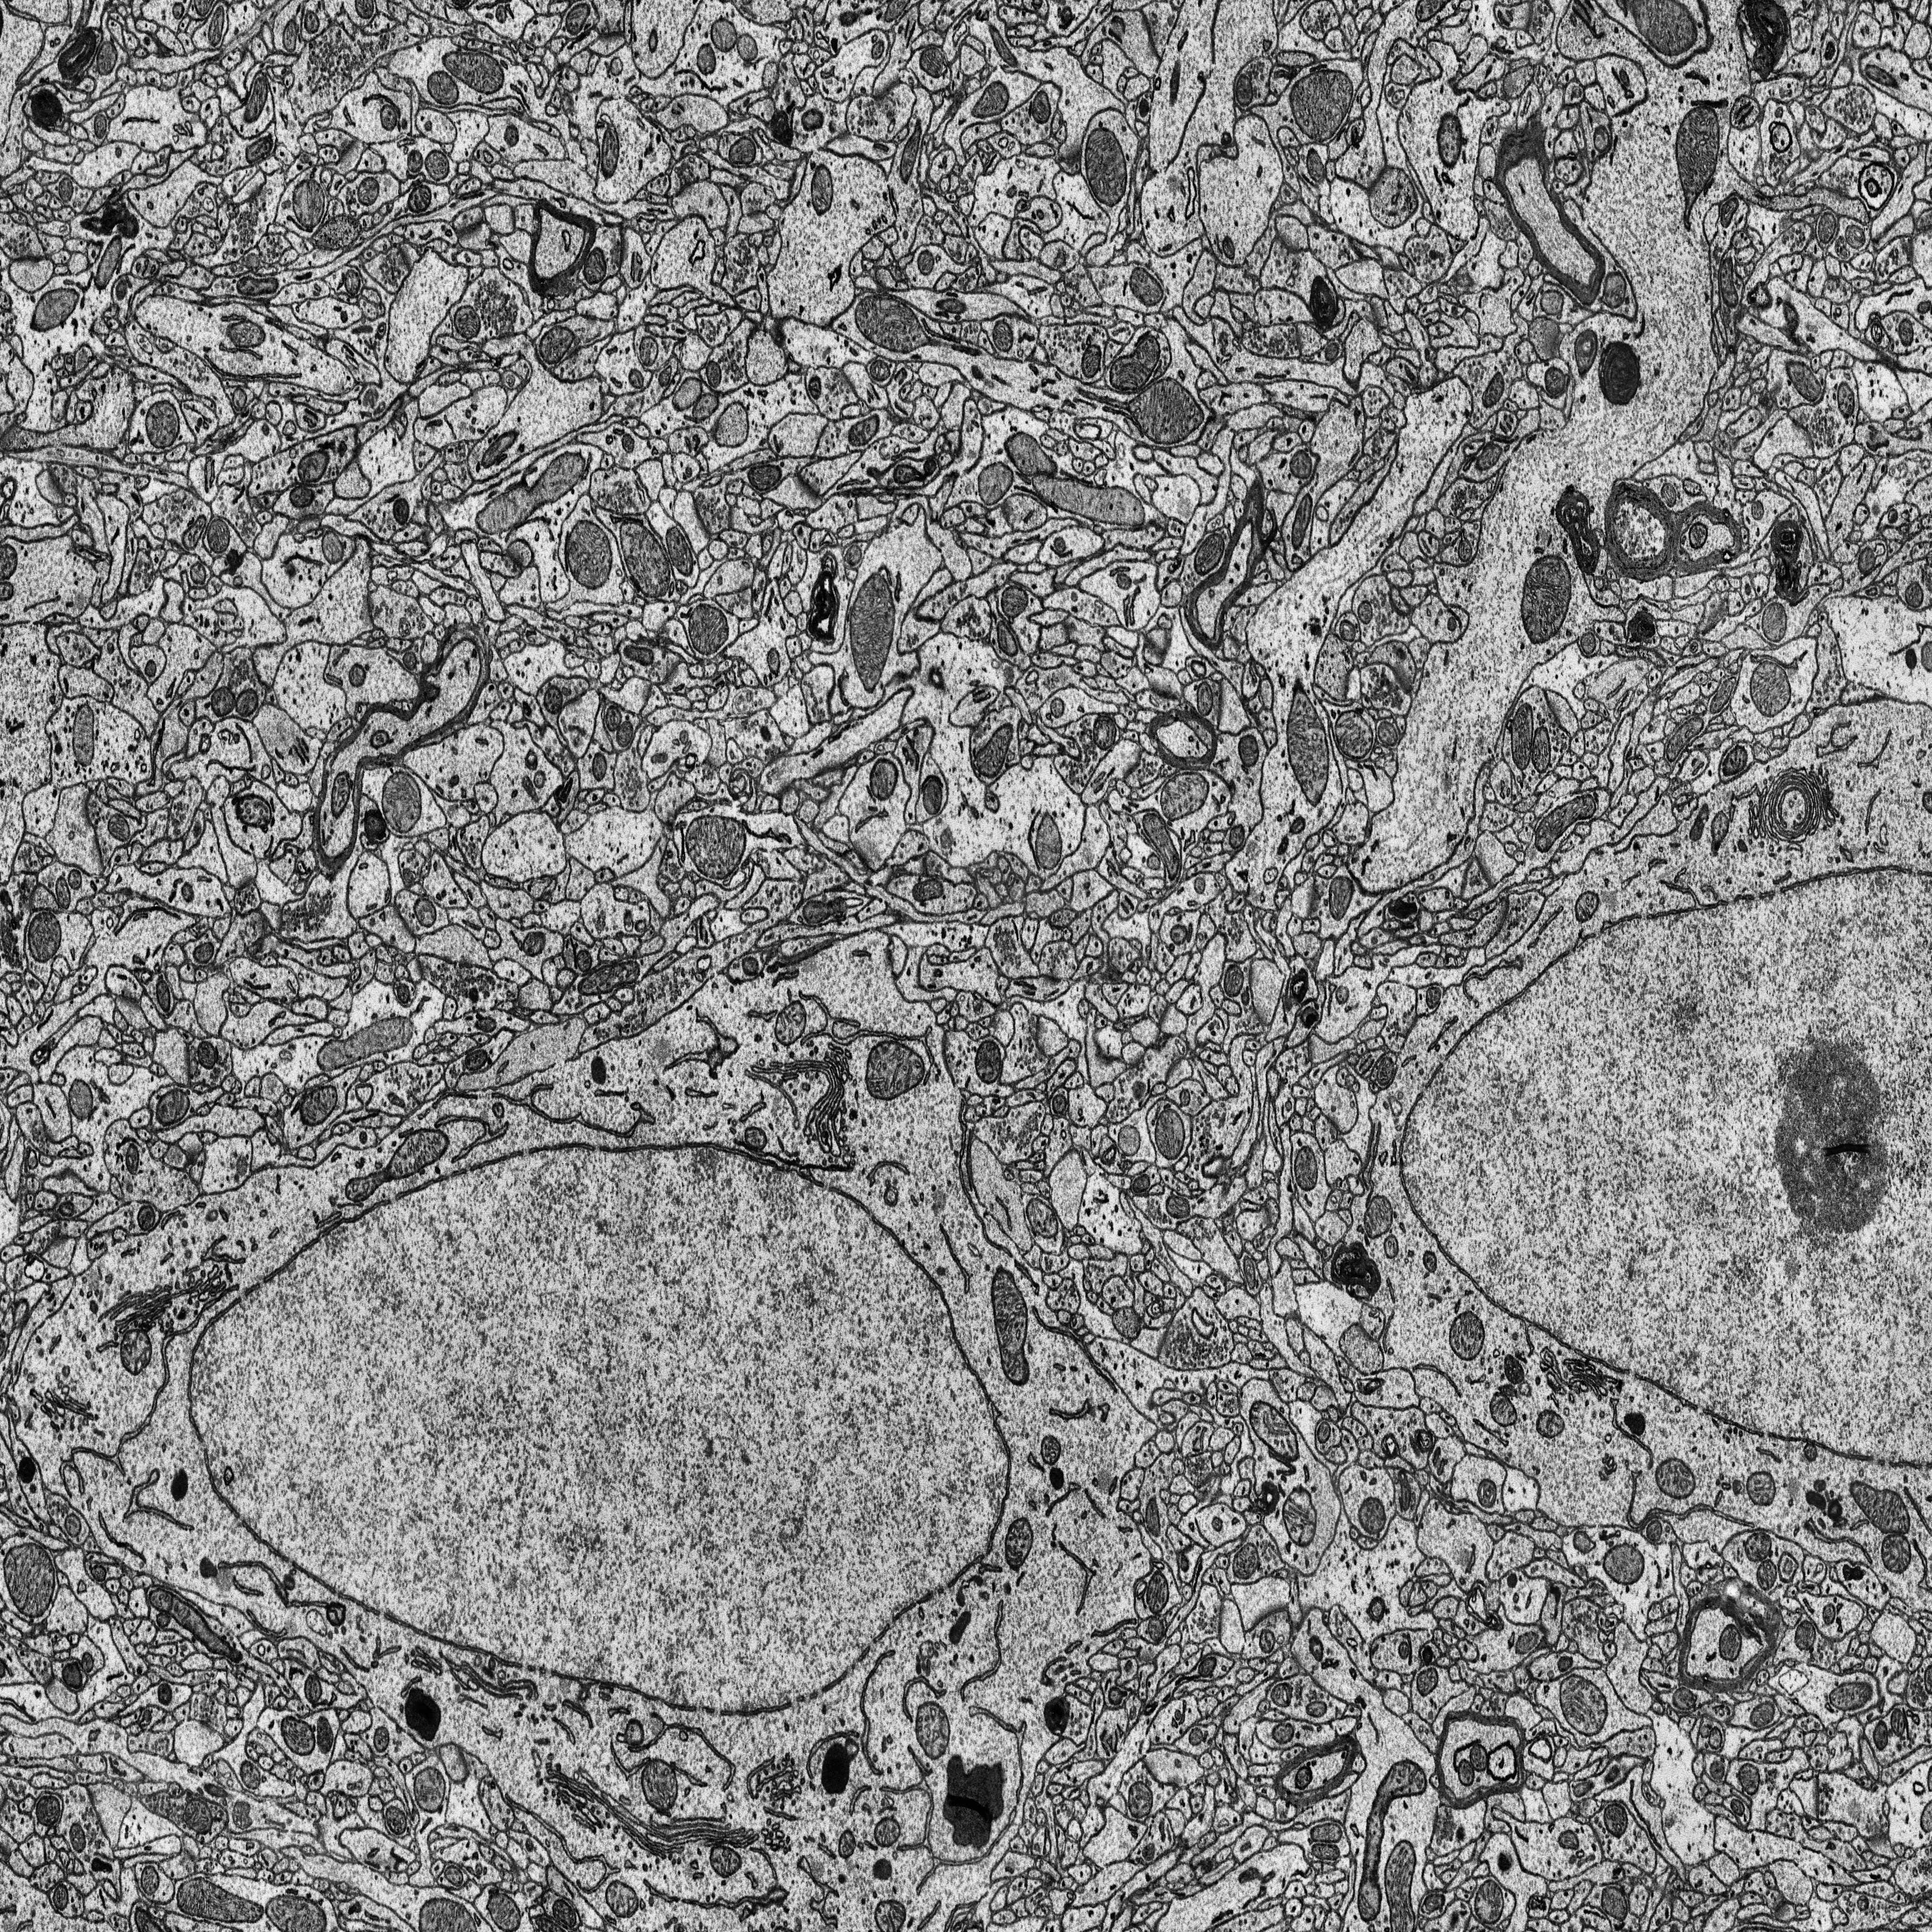
Electron microscopy slice of rat cortex tissue
Slice depth (z): 308
Mitochondria instances in slice: 366